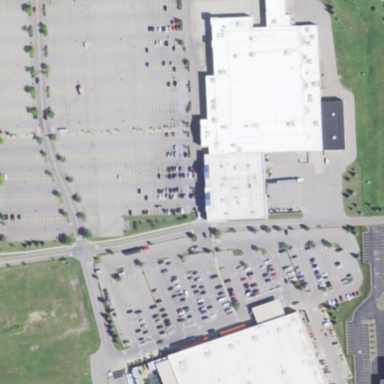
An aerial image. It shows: Retail building.